Question: I have a site made on WordPress and I'm displaying Wordpress posts on one of the pages. I need to do something like this:

As you can see, the post date is displaying on a div on the featured image. How can I manage to do that? Maybe there's a plugin to help me achieve this?
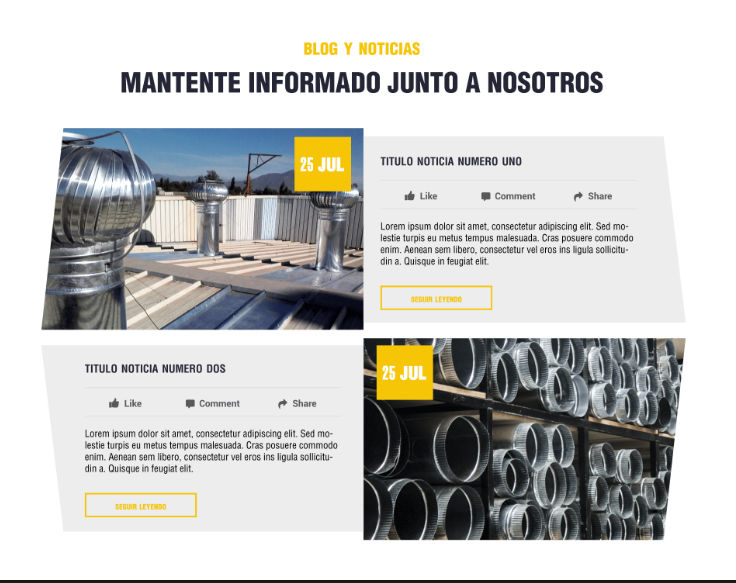
Answer: This CSS can give you a startpoint:
'''
.hentry {
position: relative;
}
.hentry .published {
display: block;
background: #f6c506;
color: #fff;
position: absolute;
top: 0;
right: 50%;
padding: 10px;
margin: 10px;
}
'''
You will need to change how post date is shown (Wordpress setting) and style a bit more. The pipe (|) is still on the post meta.
Note: i've tested on this page: <URL>